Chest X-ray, PA view. Patient: 38 years old, sex F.
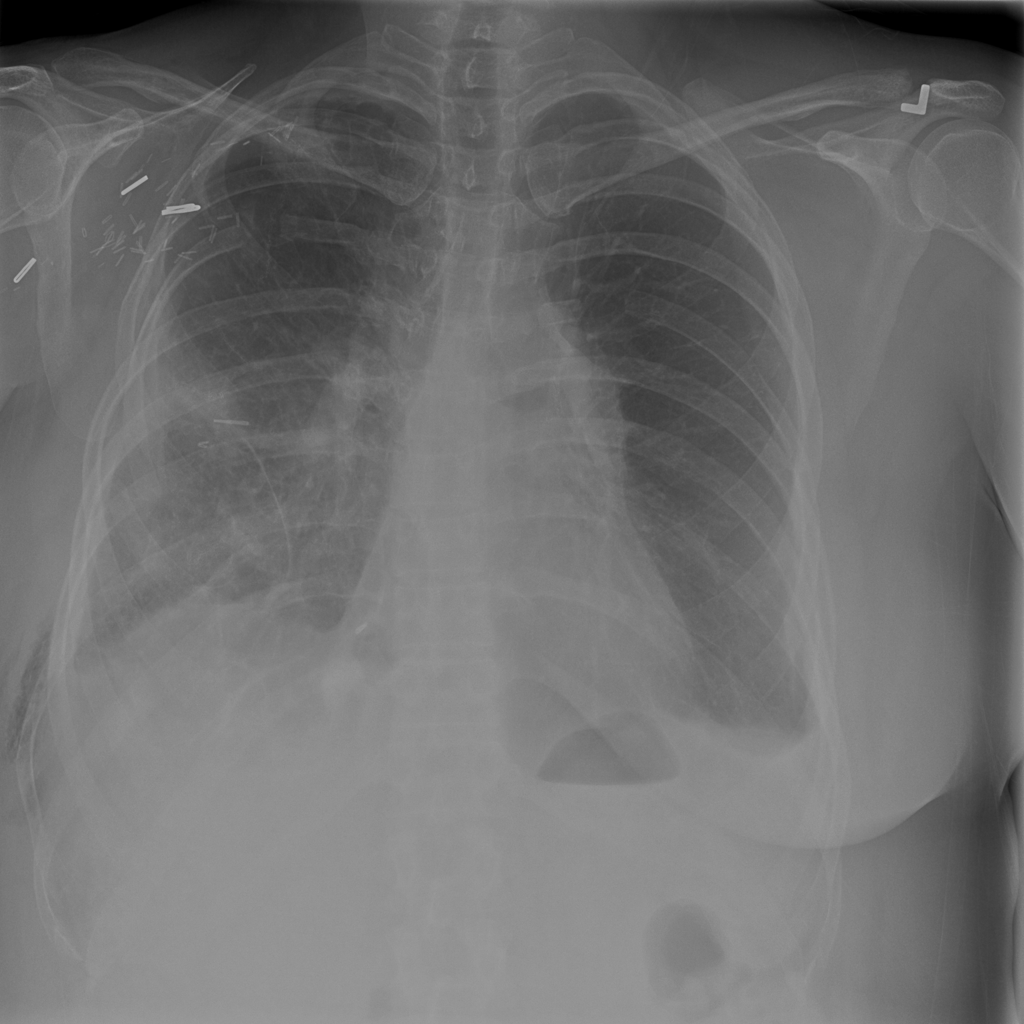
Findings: Emphysema, Pleural_Thickening